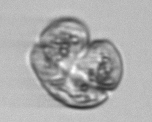
Label: Karenia